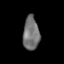
Tissue: lung
Cell type: T cells
Senescence score: 0.243
Nuclear area (px): 538
Mean DAPI intensity: 114.571